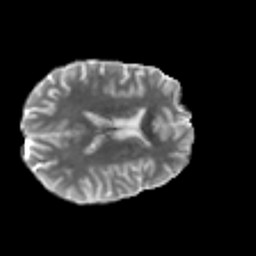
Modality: MD
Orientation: axial
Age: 31
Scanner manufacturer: philips
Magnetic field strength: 3 T
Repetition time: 8.6 s
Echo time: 0.127 s